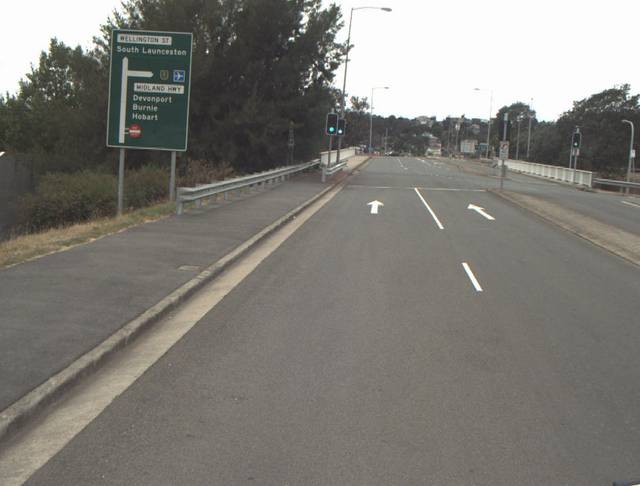
Region: Australia
Coordinates: -41.455, 147.141